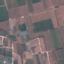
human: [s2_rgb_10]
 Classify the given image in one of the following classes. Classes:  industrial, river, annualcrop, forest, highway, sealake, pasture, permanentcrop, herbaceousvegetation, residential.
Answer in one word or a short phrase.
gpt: PermanentCrop